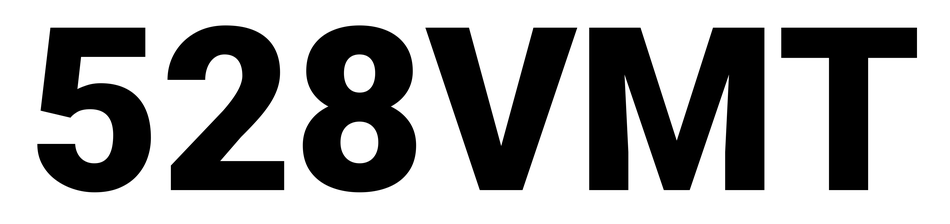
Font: Roboto_Black